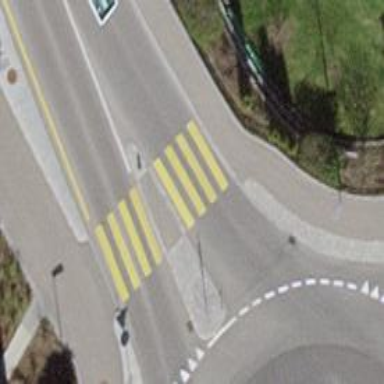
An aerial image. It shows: Marked pedestrian crossing with zebra designation and central island.